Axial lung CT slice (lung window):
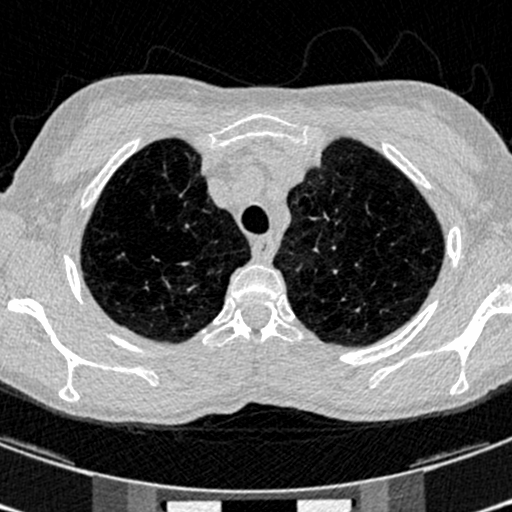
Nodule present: no